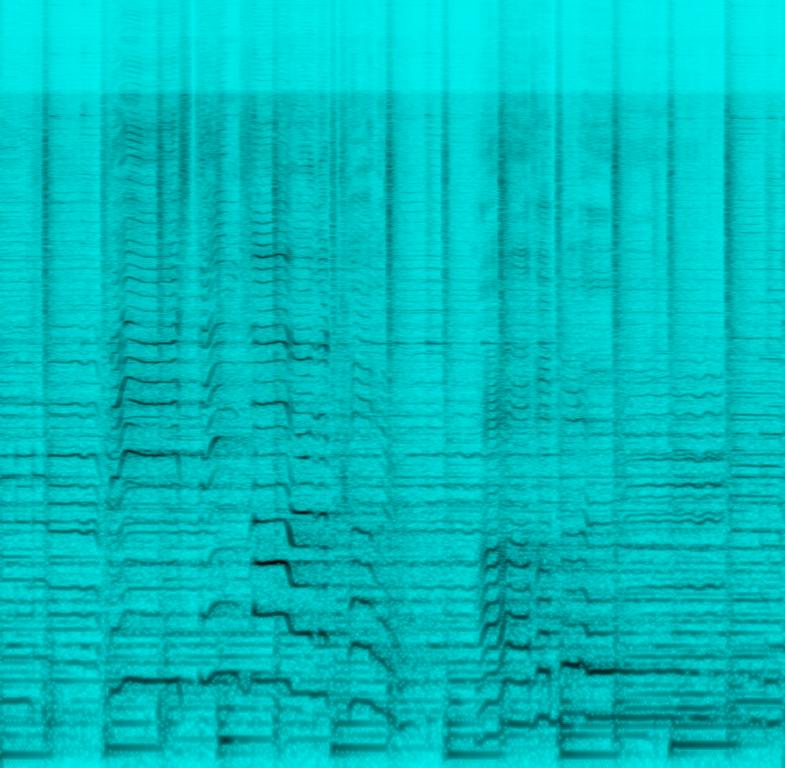
The Country song features a fruity male vocal singing over percussive acoustic rhythm guitar, simple bass and keys chords. It sounds emotional, passionate and heartfelt - like something you would hear in the old pubs and bars.